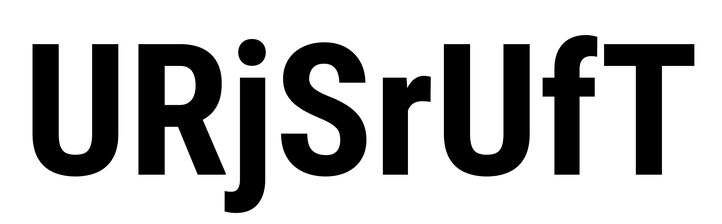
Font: Roboto_Condensed_Bold